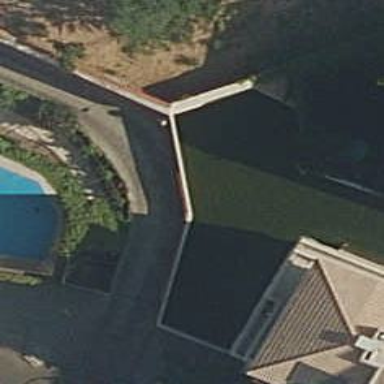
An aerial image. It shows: Wall barrier.